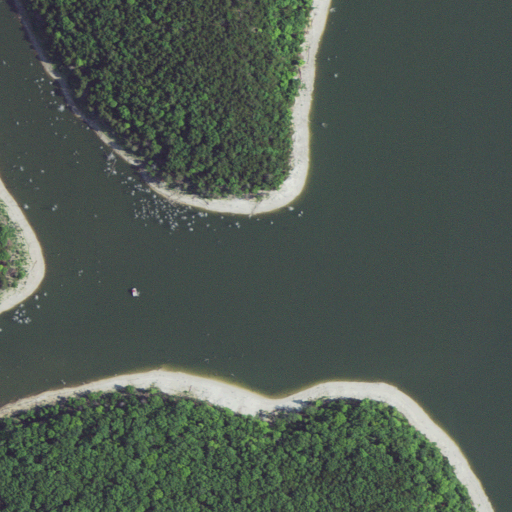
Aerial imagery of valley in Missouri named Sugarcamp Hollow containing open water, deciduous forest, evergreen forest, grassland, mixed forest, and barren land